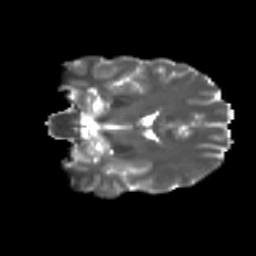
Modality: T2w
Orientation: coronal
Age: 36
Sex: male
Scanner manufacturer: ge
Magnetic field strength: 3 T
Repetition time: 7.8 s
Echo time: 0.0618 s